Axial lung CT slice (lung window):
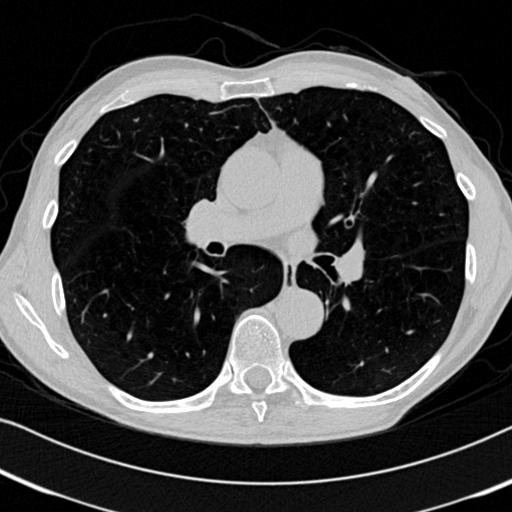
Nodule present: no